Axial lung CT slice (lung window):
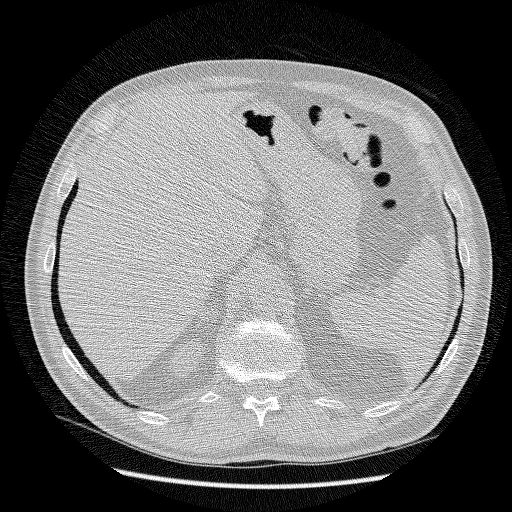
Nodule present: no